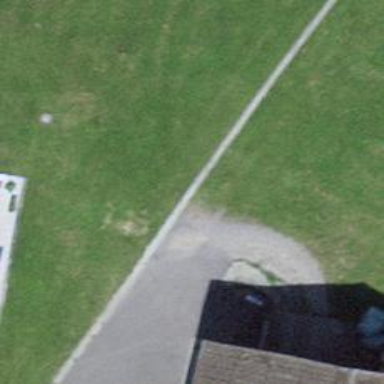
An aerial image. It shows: Footway with gravel surface.